Aerial crown-view tile of a tropical tree (Barro Colorado Island, Panama), acquired 20250414:
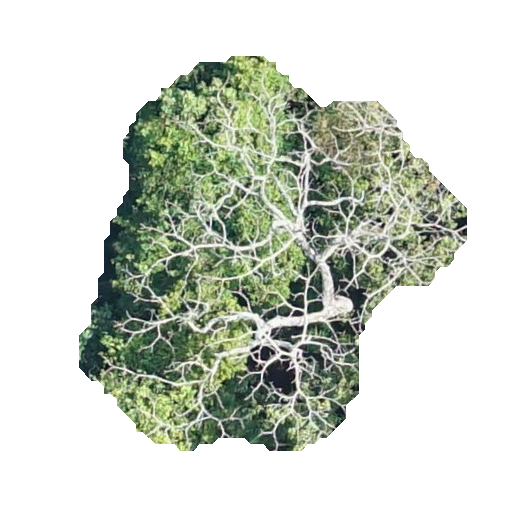
Species: Ceiba pentandra
GBIF accepted scientific name: Ceiba pentandra
Crown area: 151.014 m²